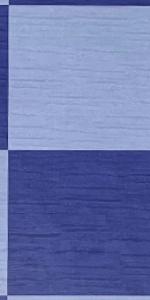
Label: Empty